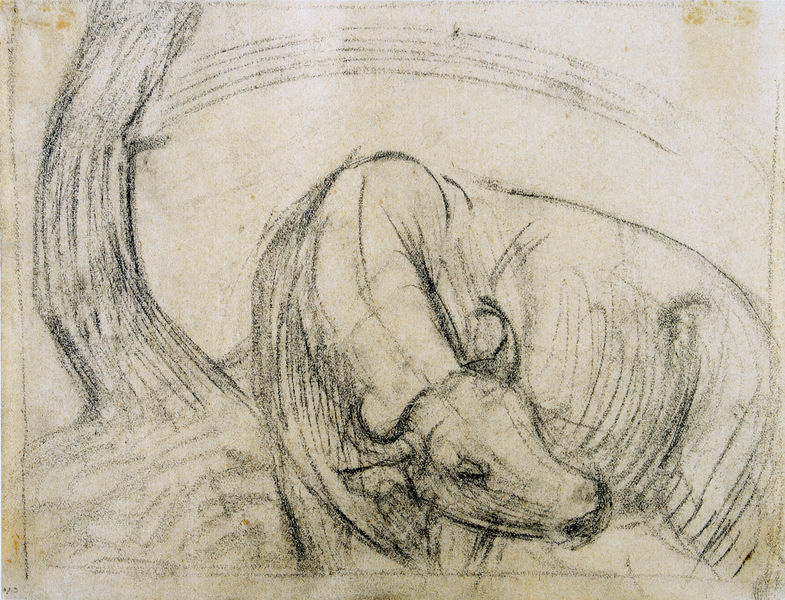
Titel: Stier unter Regenbogen
Künstler: Franz Marc
Standort: Halle
Institution: Kunstmuseum des Landes Sachsen-Anhalt
Schlagwörter: baum, himmel, kopf, körper, schatten, schlaf, weiß, gelb, landschaft, bewegung, grau, kreide, mund, nase, ohr, rücken, schwarz, skizze, zeichnung, blick, gras, tier, wiese, beige, expressionismus, stehen, hals, horn, ast, baumstamm, horizont, natur, stamm, weide, auge, blatt, gebeugt, zart, kreis, pferd, rund, beine, schnell, schwung, bein, papier, ecke, liegen, schlafen, schlafend, biegung, bogen, studie, abstrakt, graphik, kuh, rind, linien, drehen, nacken, draussen, bauch, liegend, anthrazit, striche, arena, bögen, fleisch, tierbild, wurzel, kohle, traum, augen zu, schraffur, schrafur, gebogen, schraffiert, bleistift, entwurf, franz, kohlezeichnung, gedreht, halbrund, verwischt, schnauze, expressiv, maul, nüstern, fleckig, hörner, drehung, bulle, ochse, stier, verdreht, krumm, kandinsky, chagall, aum, kalb, ochs, expressionist, regenbogen, skitze, umgebung, franz marc, marc, naum, schraffierungen, belistift, zecihnung, flanke, weidend, hoizont, stier zeichnung, zeichenkohle, zartr, krümung, hörner rücken tier maul graphik bewegung schwanz, ocks, amarc, drehug, nbraohr, strier, rind hörner